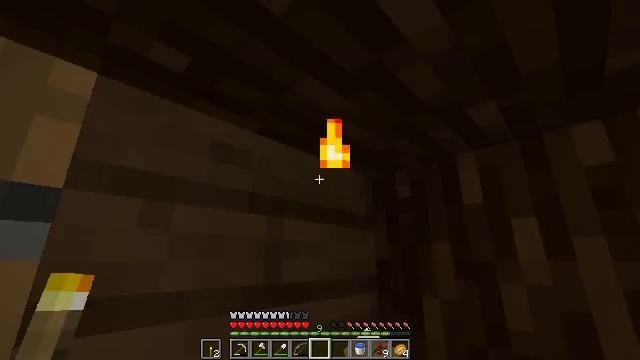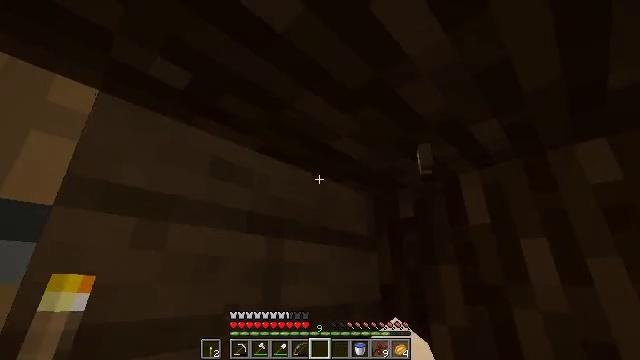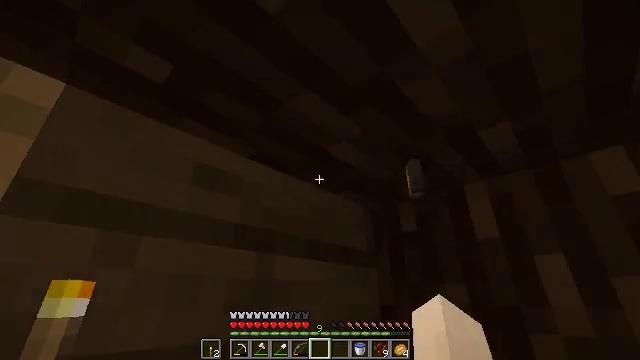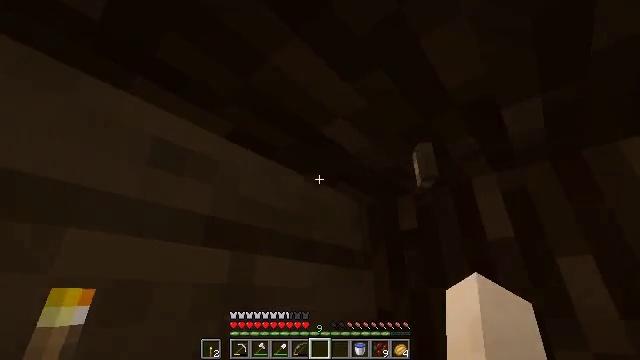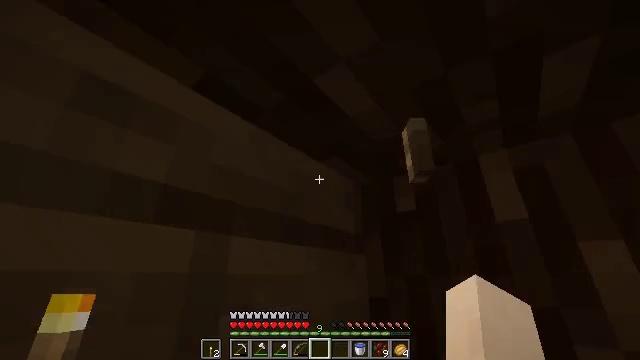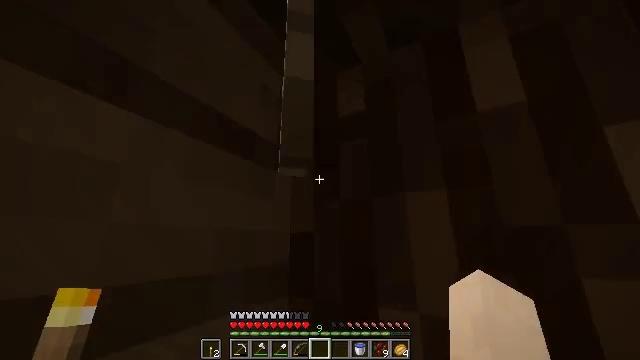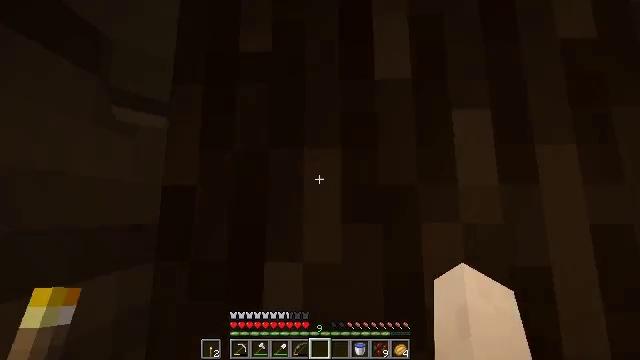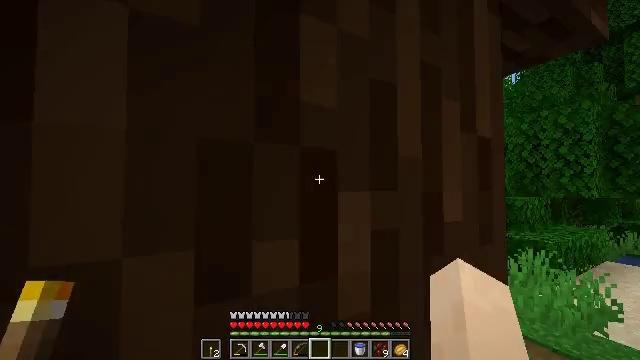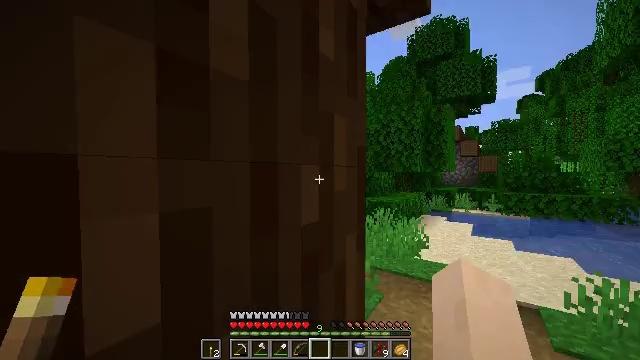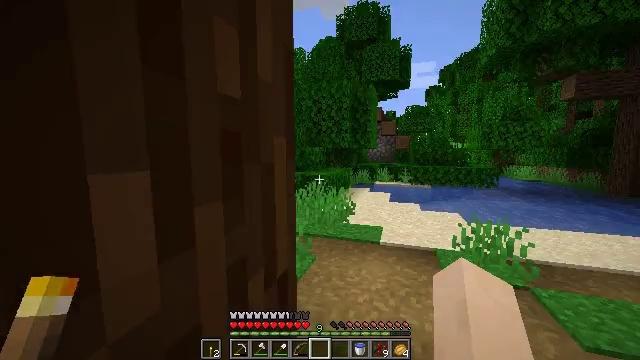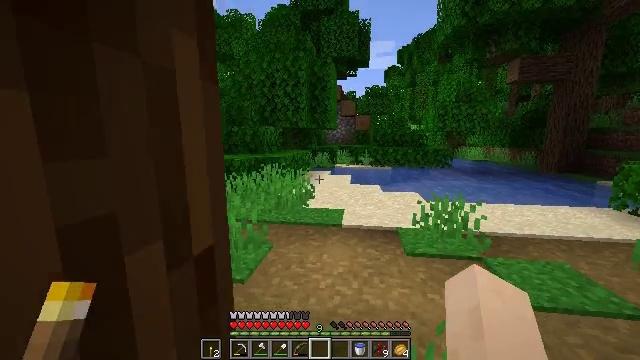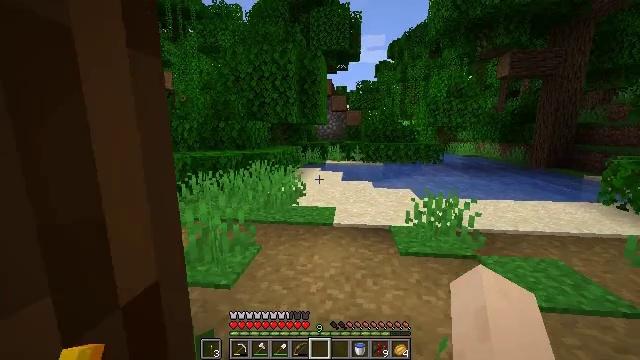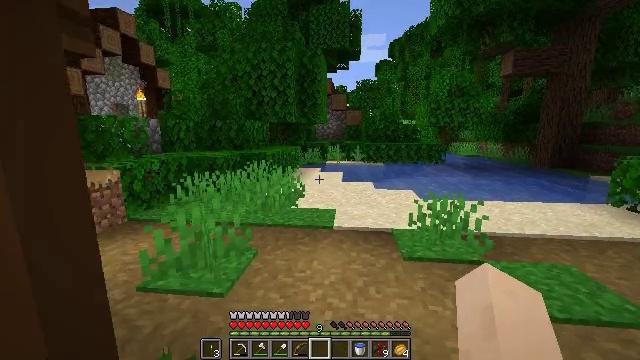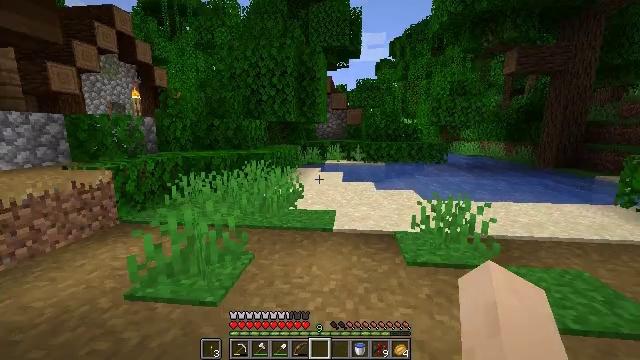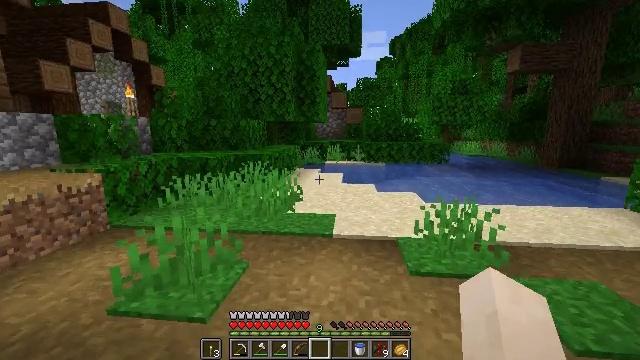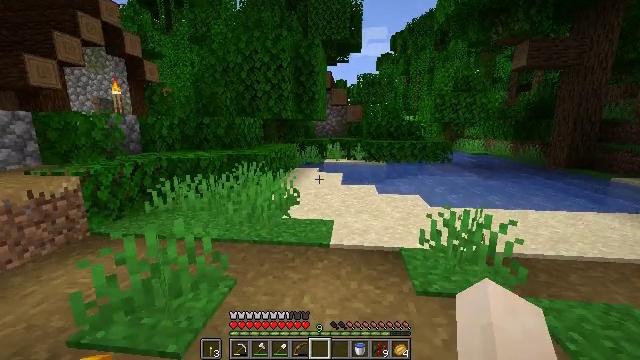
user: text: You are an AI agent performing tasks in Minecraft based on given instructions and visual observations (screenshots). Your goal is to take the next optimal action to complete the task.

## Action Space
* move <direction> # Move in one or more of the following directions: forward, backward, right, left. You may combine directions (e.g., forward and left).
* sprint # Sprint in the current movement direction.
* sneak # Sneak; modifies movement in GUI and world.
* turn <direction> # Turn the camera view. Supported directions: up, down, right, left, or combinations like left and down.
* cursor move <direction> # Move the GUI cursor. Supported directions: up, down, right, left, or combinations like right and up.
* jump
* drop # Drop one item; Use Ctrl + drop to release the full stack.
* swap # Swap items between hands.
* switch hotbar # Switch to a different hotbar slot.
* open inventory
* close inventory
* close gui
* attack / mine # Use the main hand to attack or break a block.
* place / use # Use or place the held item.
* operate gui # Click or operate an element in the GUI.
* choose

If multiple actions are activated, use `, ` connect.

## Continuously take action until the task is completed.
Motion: motion action
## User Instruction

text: Collect the blue bed by attacking it.
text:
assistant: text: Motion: turn up
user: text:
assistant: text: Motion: move forward, turn right and up
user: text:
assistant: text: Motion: move forward, turn right
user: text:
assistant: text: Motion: move forward, turn right and down
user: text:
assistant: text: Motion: move forward, turn right and down
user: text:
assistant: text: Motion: move forward, turn right and down
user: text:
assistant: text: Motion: move forward, turn right and down
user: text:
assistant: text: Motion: move forward, turn right and down
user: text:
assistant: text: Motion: move forward, sprint, turn right and down
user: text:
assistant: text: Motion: move forward, sprint, turn right and down
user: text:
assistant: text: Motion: move forward, sprint, turn right
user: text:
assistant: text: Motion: move forward, sprint
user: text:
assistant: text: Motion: move forward, sprint
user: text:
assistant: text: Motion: move forward, sprint
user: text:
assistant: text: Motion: move forward, sprint
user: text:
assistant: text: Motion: move forward, sprint
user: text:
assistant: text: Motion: move forward, sprint, turn left
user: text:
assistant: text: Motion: move forward, sprint, turn left
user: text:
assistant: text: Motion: move forward, sprint, turn left and up
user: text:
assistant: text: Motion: move forward, sprint, turn left and up
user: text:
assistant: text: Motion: move forward, sprint, turn left and up
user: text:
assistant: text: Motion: move forward, sprint, turn left
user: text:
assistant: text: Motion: move forward, sprint, turn right
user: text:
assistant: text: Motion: move forward, sprint
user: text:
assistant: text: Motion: move forward, sprint
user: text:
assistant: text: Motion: move forward, sprint
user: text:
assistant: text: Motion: move forward, sprint
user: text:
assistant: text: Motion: move forward, sprint
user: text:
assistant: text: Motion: move forward, sprint, jump
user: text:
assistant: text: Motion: move forward, sprint, turn right and down, jump